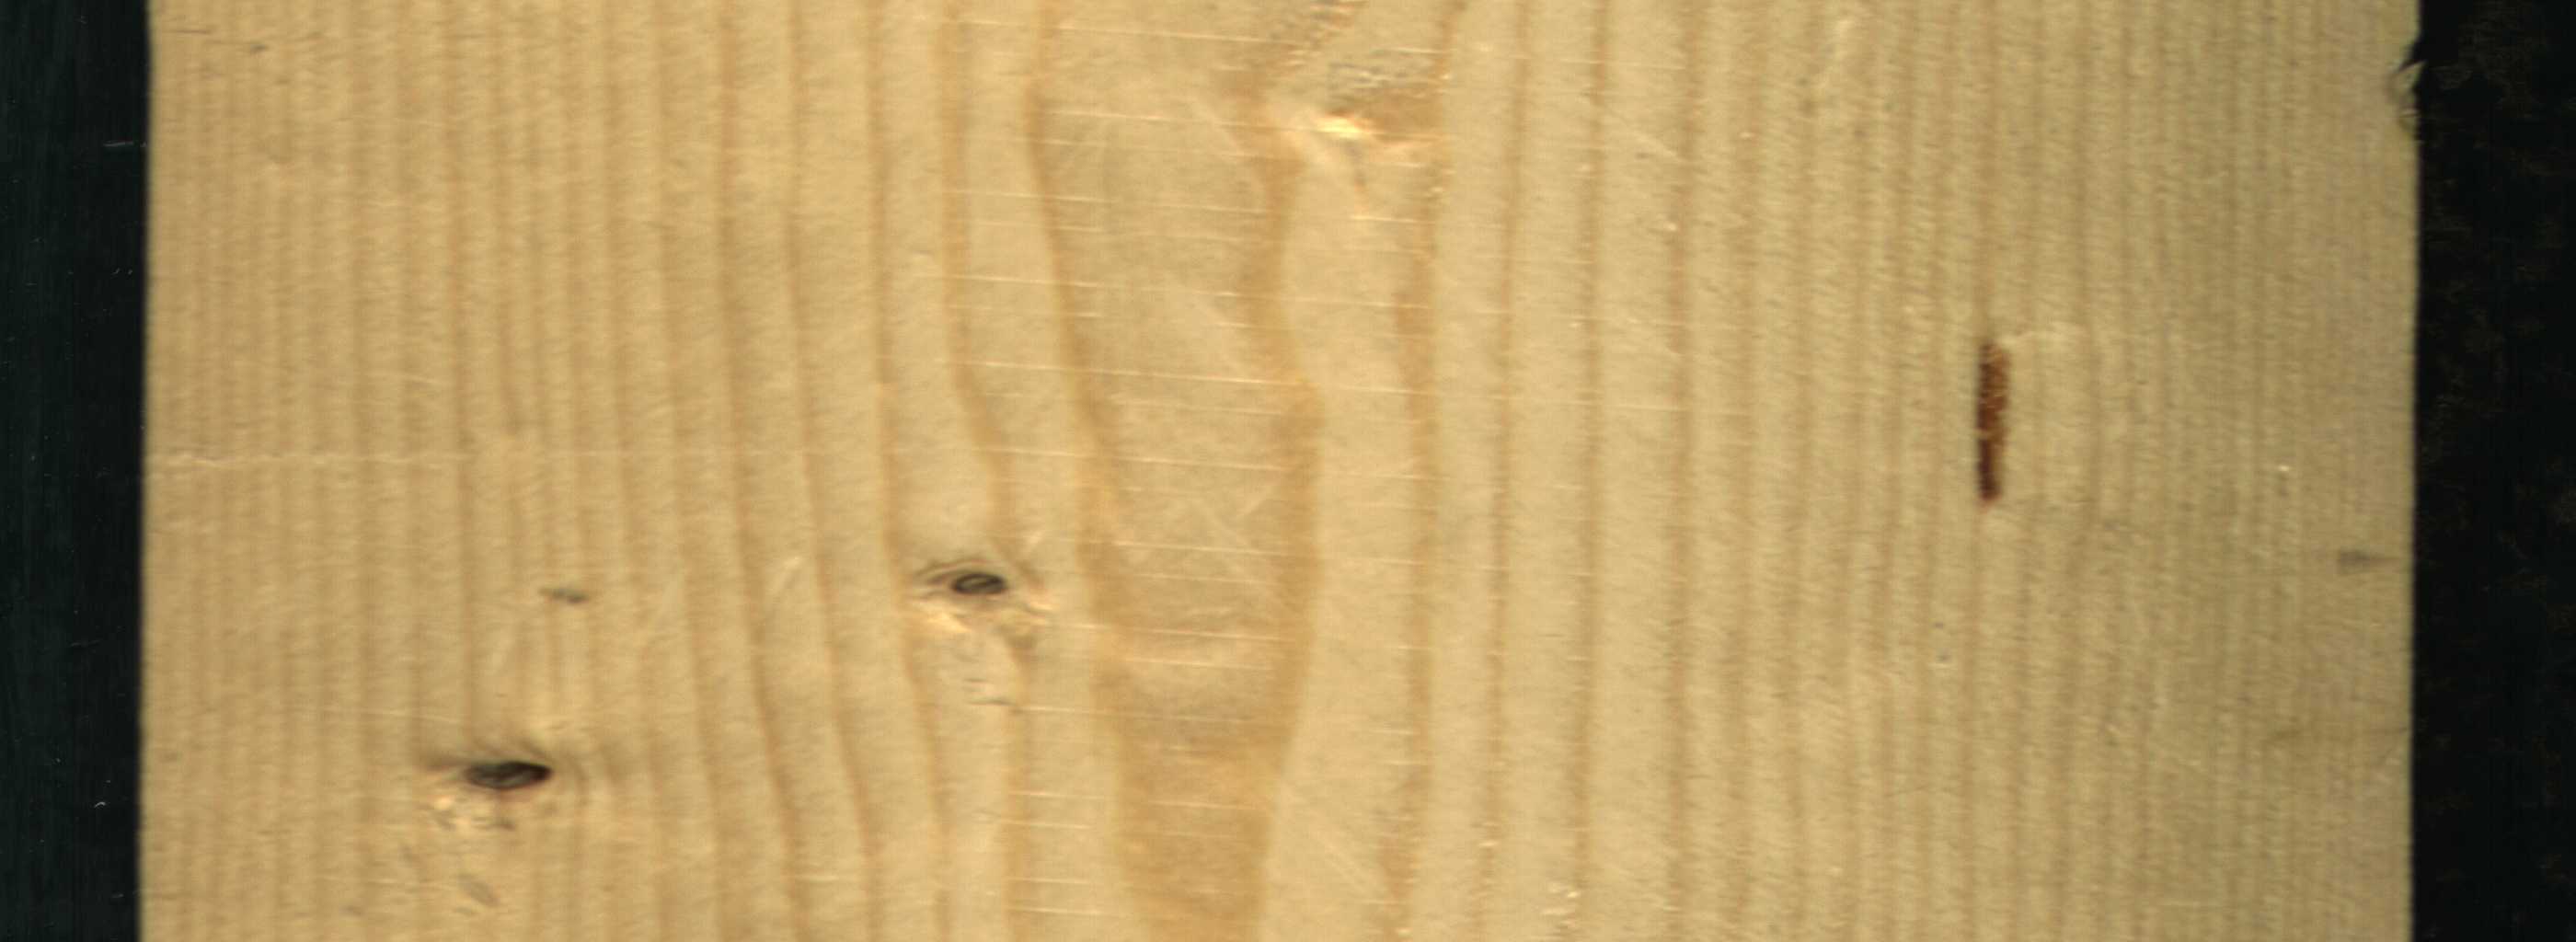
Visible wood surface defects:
resin
Dead_Knot
Live_Knot